Question: I am trying to write a VBS script that install an <URL> on Windows 7.
I've got a .INF file for this device.
I first tried:
'''
Dim WshShell, res
Set WshShell = WScript.CreateObject("WScript.Shell")
res = WshShell.Run(WshShell.ExpandEnvironmentStrings( "%SystemRoot%" ) & "\System32\InfDefaultInstall.exe "" C:\Users\Me\Driver.inf """, 1, True)
'''
'res' equaled 2.
Then I searched another way to do that and <URL>:
'''
Dim WshShell, res
Set WshShell = WScript.CreateObject("WScript.Shell")
res = WshShell.Run(WshShell.ExpandEnvironmentStrings( "%SystemRoot%" ) & "\System32\rundll32.exe SETUPAPI.DLL,InstallHinfSection DefaultInstall 132 ""Driver.inf""", 1, True)
'''
'res' equals 0 but I've got an error popup 'Installation failed'.
What's wrong with my code? For the record, the script is launched with administration rights.
I've tried to execute the first command directly in prompt and got: 'The inf file you selected does not support this method of installation.'.
Nothing happens with second command in prompt.
This is very weird because I can install the driver "manually" when I launch the device manager and select the inf file (with a warning: 'Windows can't verify the publisher of this driver software.'):

Once the driver is installed, the class installer property shows 'NetCfgx.dll,NetClassInstaller'. Could it be used?
I also tried with devcon with no success (program returns devcon.exe failed).
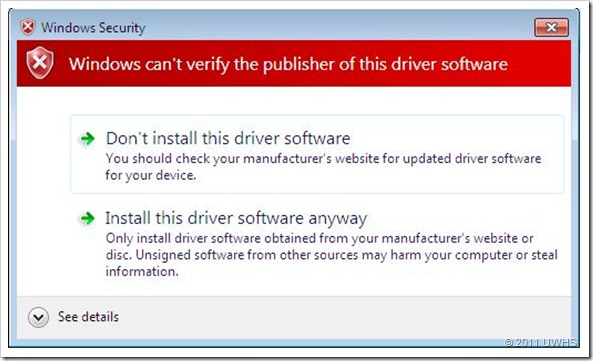
Answer: How about this way:
1)If you're using "Windows 7", why not take advantage of the driver pre-staging utility that is built right into the OS? W7 ships with a driver utility called "PNPUTIL". Issuing a command as such will add the drivers:
'''
PNPUTIL -a "X:\Path to Driver File\Driver.inf"
'''
This will process the INF and copy the CAT/SYS/INF (and any DLL, EXE, etc) into the "DriverStore" folder... which is the same place Windows stores all the in-built drivers ready for auto plug-and-play instalaltion.
2)If that's not an option for you, look for "DPInst.exe" (or "DPInst64.exe" for 64-bit systems). These are available as part of the Windows PDK (available free from Microsoft) and will process all INFs in the location you put the file and attempt to pre-stage them. This method tries to copy files to the "Drivers", "CatRoot", and "INF" locations which are not as reliable... and it can occassionally fail to copy required DLLs to "System32" folders etc... but 99% of the time (for simple drivers) it just works. I can arrange to send them to you if you can't find them.
Since I found the option (1) above, that has been my best friend. I use option 2 to isntall Canon USB printers and scanners on our base images, etc... so I know that works too.